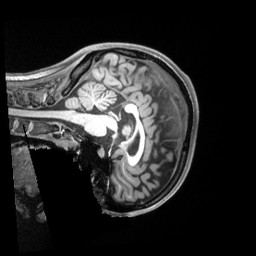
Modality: T1w
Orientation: sagittal
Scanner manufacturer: siemens
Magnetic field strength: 3 T
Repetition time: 2.5 s
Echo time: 0.00218 s